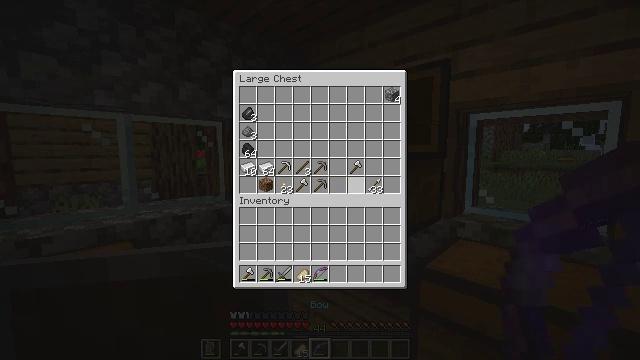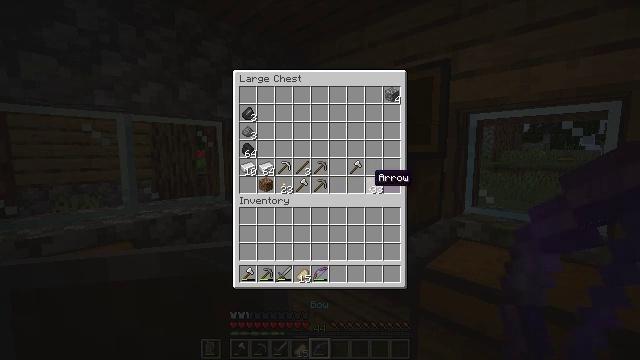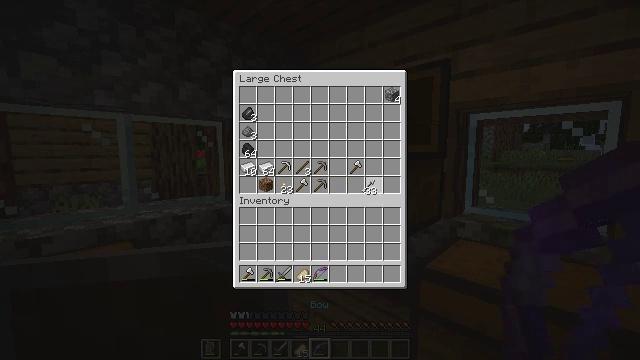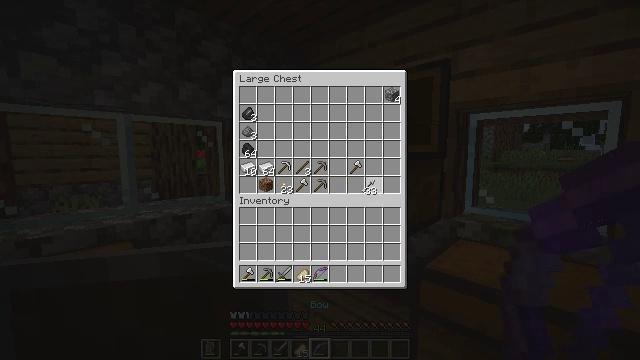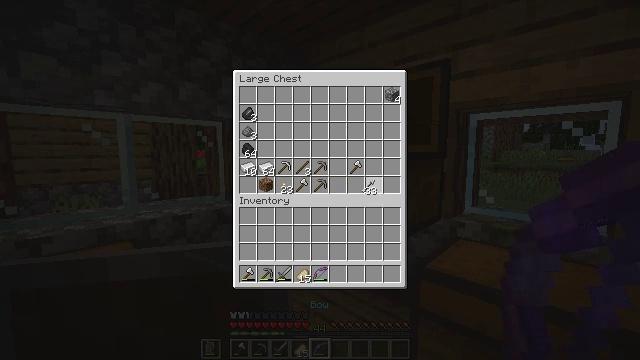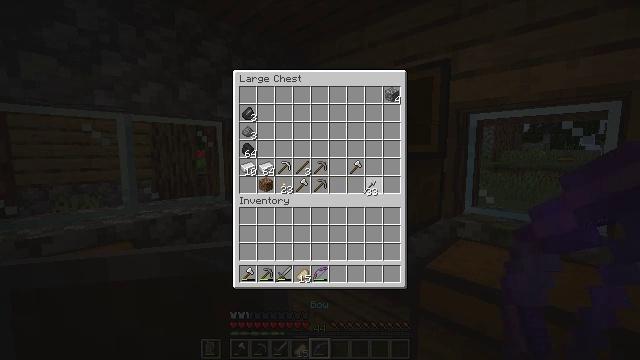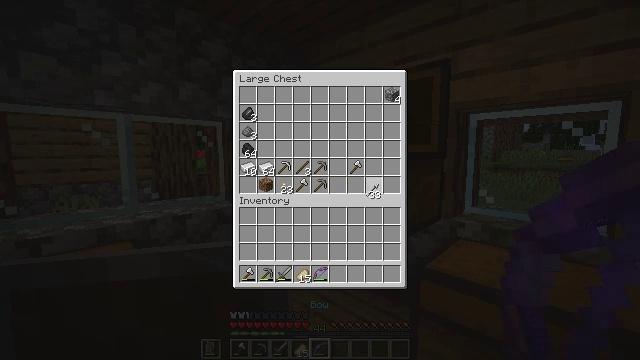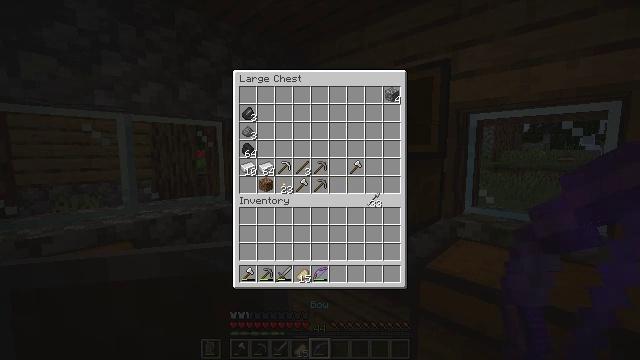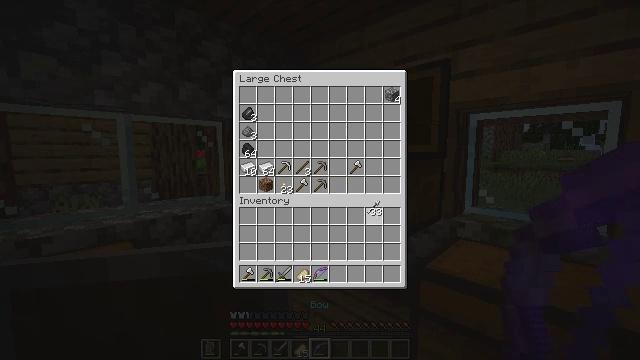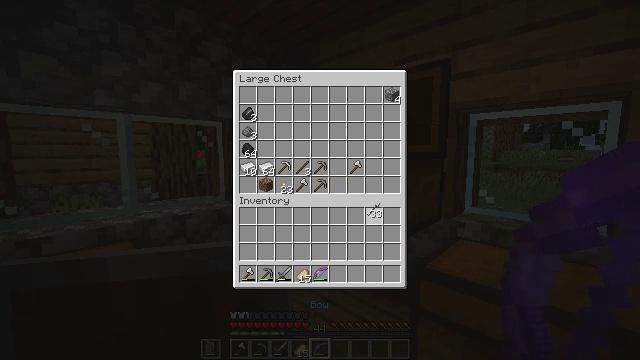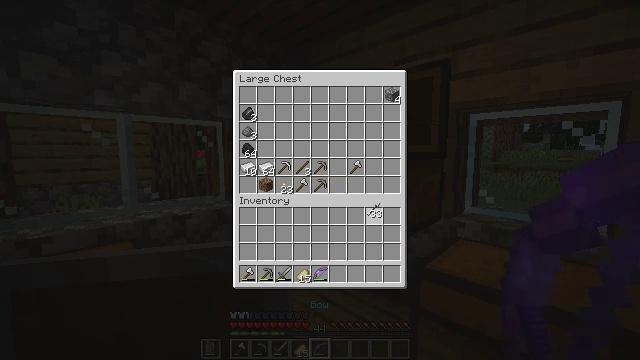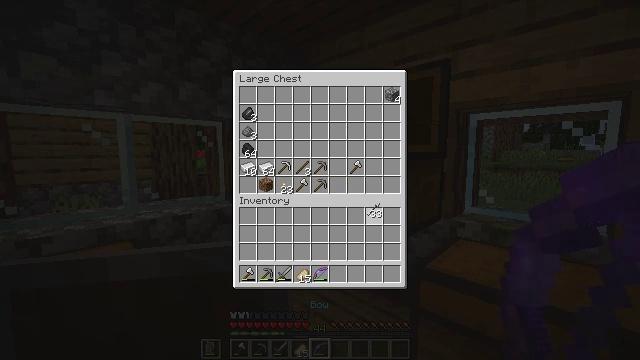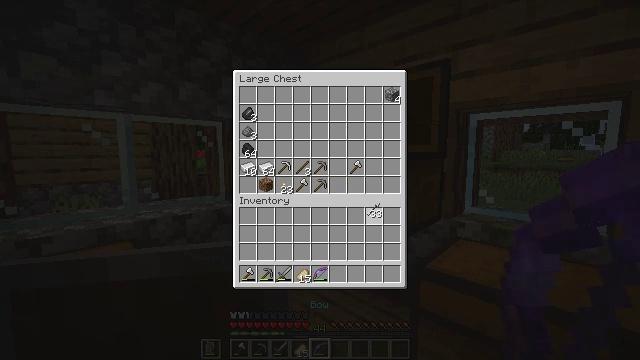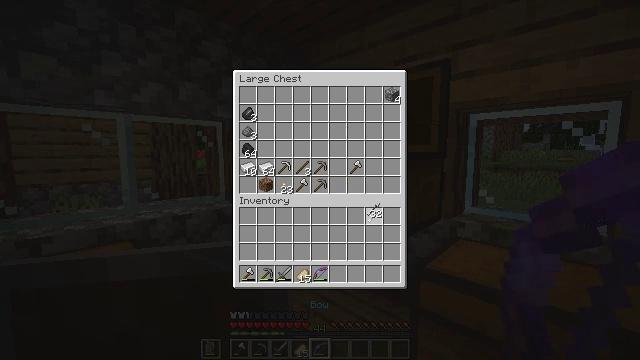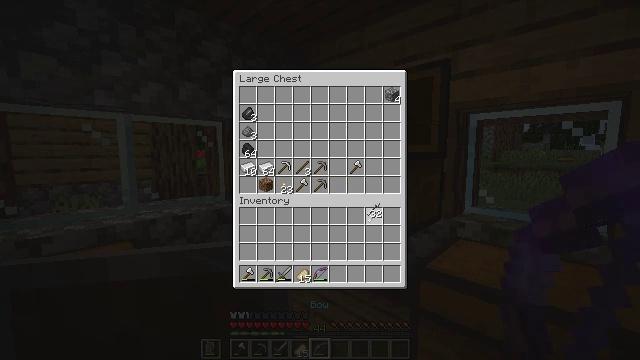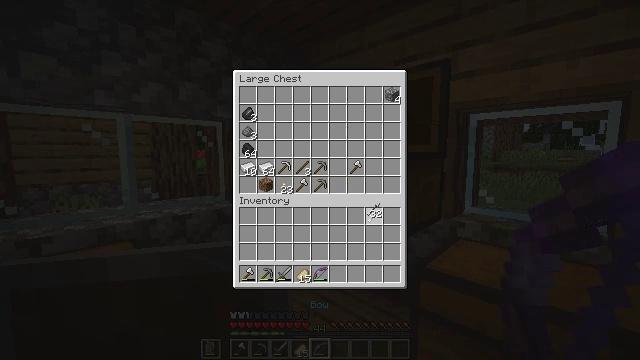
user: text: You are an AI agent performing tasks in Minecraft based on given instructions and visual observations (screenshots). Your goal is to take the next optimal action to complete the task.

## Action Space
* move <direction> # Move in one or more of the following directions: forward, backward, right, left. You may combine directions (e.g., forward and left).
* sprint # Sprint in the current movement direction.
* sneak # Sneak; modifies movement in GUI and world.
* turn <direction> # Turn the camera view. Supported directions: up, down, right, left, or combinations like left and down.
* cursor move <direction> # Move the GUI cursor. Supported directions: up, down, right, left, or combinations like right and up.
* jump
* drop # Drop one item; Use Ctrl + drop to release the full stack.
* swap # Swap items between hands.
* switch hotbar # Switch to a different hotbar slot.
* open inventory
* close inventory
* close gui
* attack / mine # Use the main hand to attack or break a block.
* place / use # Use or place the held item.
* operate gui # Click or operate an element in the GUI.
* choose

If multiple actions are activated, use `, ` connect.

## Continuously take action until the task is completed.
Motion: motion action
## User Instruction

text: Destroy the dangerous spawner.
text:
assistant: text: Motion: no_op
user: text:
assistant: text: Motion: operate gui
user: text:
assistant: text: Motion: operate gui
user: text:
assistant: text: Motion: operate gui
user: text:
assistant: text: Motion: no_op
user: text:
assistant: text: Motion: no_op
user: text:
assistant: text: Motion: cursor move down
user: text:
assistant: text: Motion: cursor move down
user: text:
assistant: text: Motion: no_op
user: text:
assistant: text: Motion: choose
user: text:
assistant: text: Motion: choose
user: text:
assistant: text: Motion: choose
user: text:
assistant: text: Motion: no_op
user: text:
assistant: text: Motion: choose
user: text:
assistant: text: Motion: choose
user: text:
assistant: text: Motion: choose
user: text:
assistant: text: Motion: choose
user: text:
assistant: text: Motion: no_op
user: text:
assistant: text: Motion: choose
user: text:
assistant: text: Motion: choose
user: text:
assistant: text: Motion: choose
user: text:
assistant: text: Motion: no_op
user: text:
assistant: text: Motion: choose
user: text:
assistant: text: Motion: choose
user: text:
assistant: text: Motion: choose
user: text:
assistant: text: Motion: choose
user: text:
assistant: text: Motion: choose
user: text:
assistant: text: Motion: choose
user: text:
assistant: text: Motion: choose
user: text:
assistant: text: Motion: choose